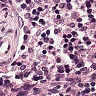
Metastatic tissue present: no